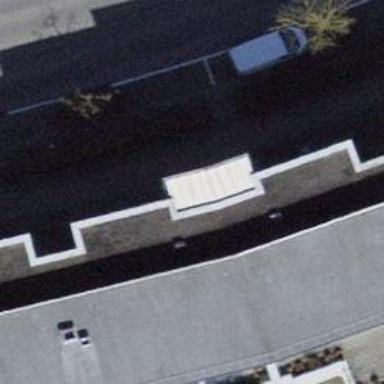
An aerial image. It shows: Footway passing through tunnel.